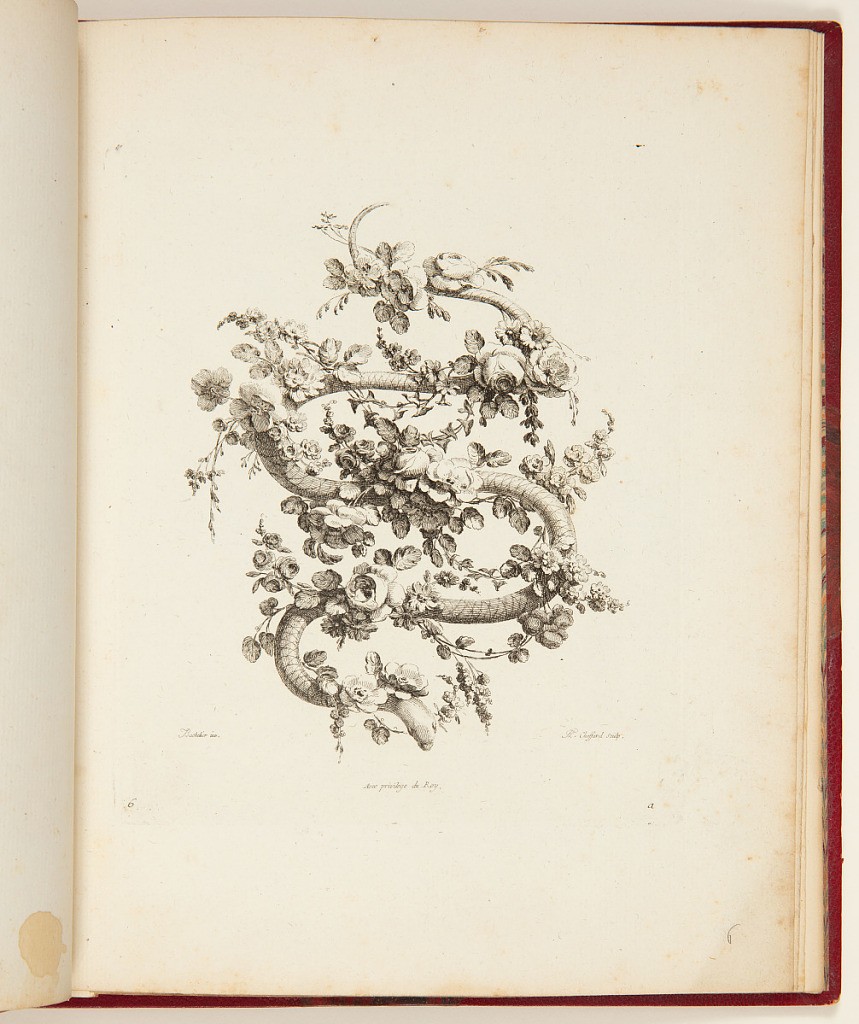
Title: Floral Tailpiece
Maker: Jean-Jacques Bachelier, French, 1724 - 1806
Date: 1760
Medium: Etching and engraving on laid paper
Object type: Print
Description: Sixth plate from a series of six tailpieces and fleurons originally designed for the 1755-1759 four-volume edition of the Fables de La Fontaine. A large fleurons or tailpiece made up of a snake intertwined with flowers and leaves on branches. The plate is numbered and signed.